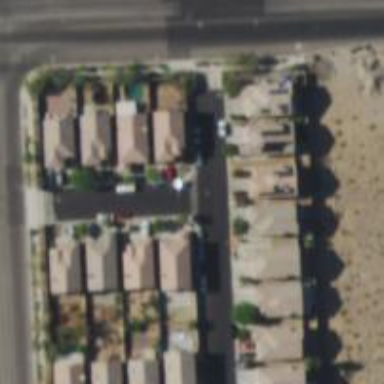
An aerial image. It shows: Residential road.